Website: apple
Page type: billing-address
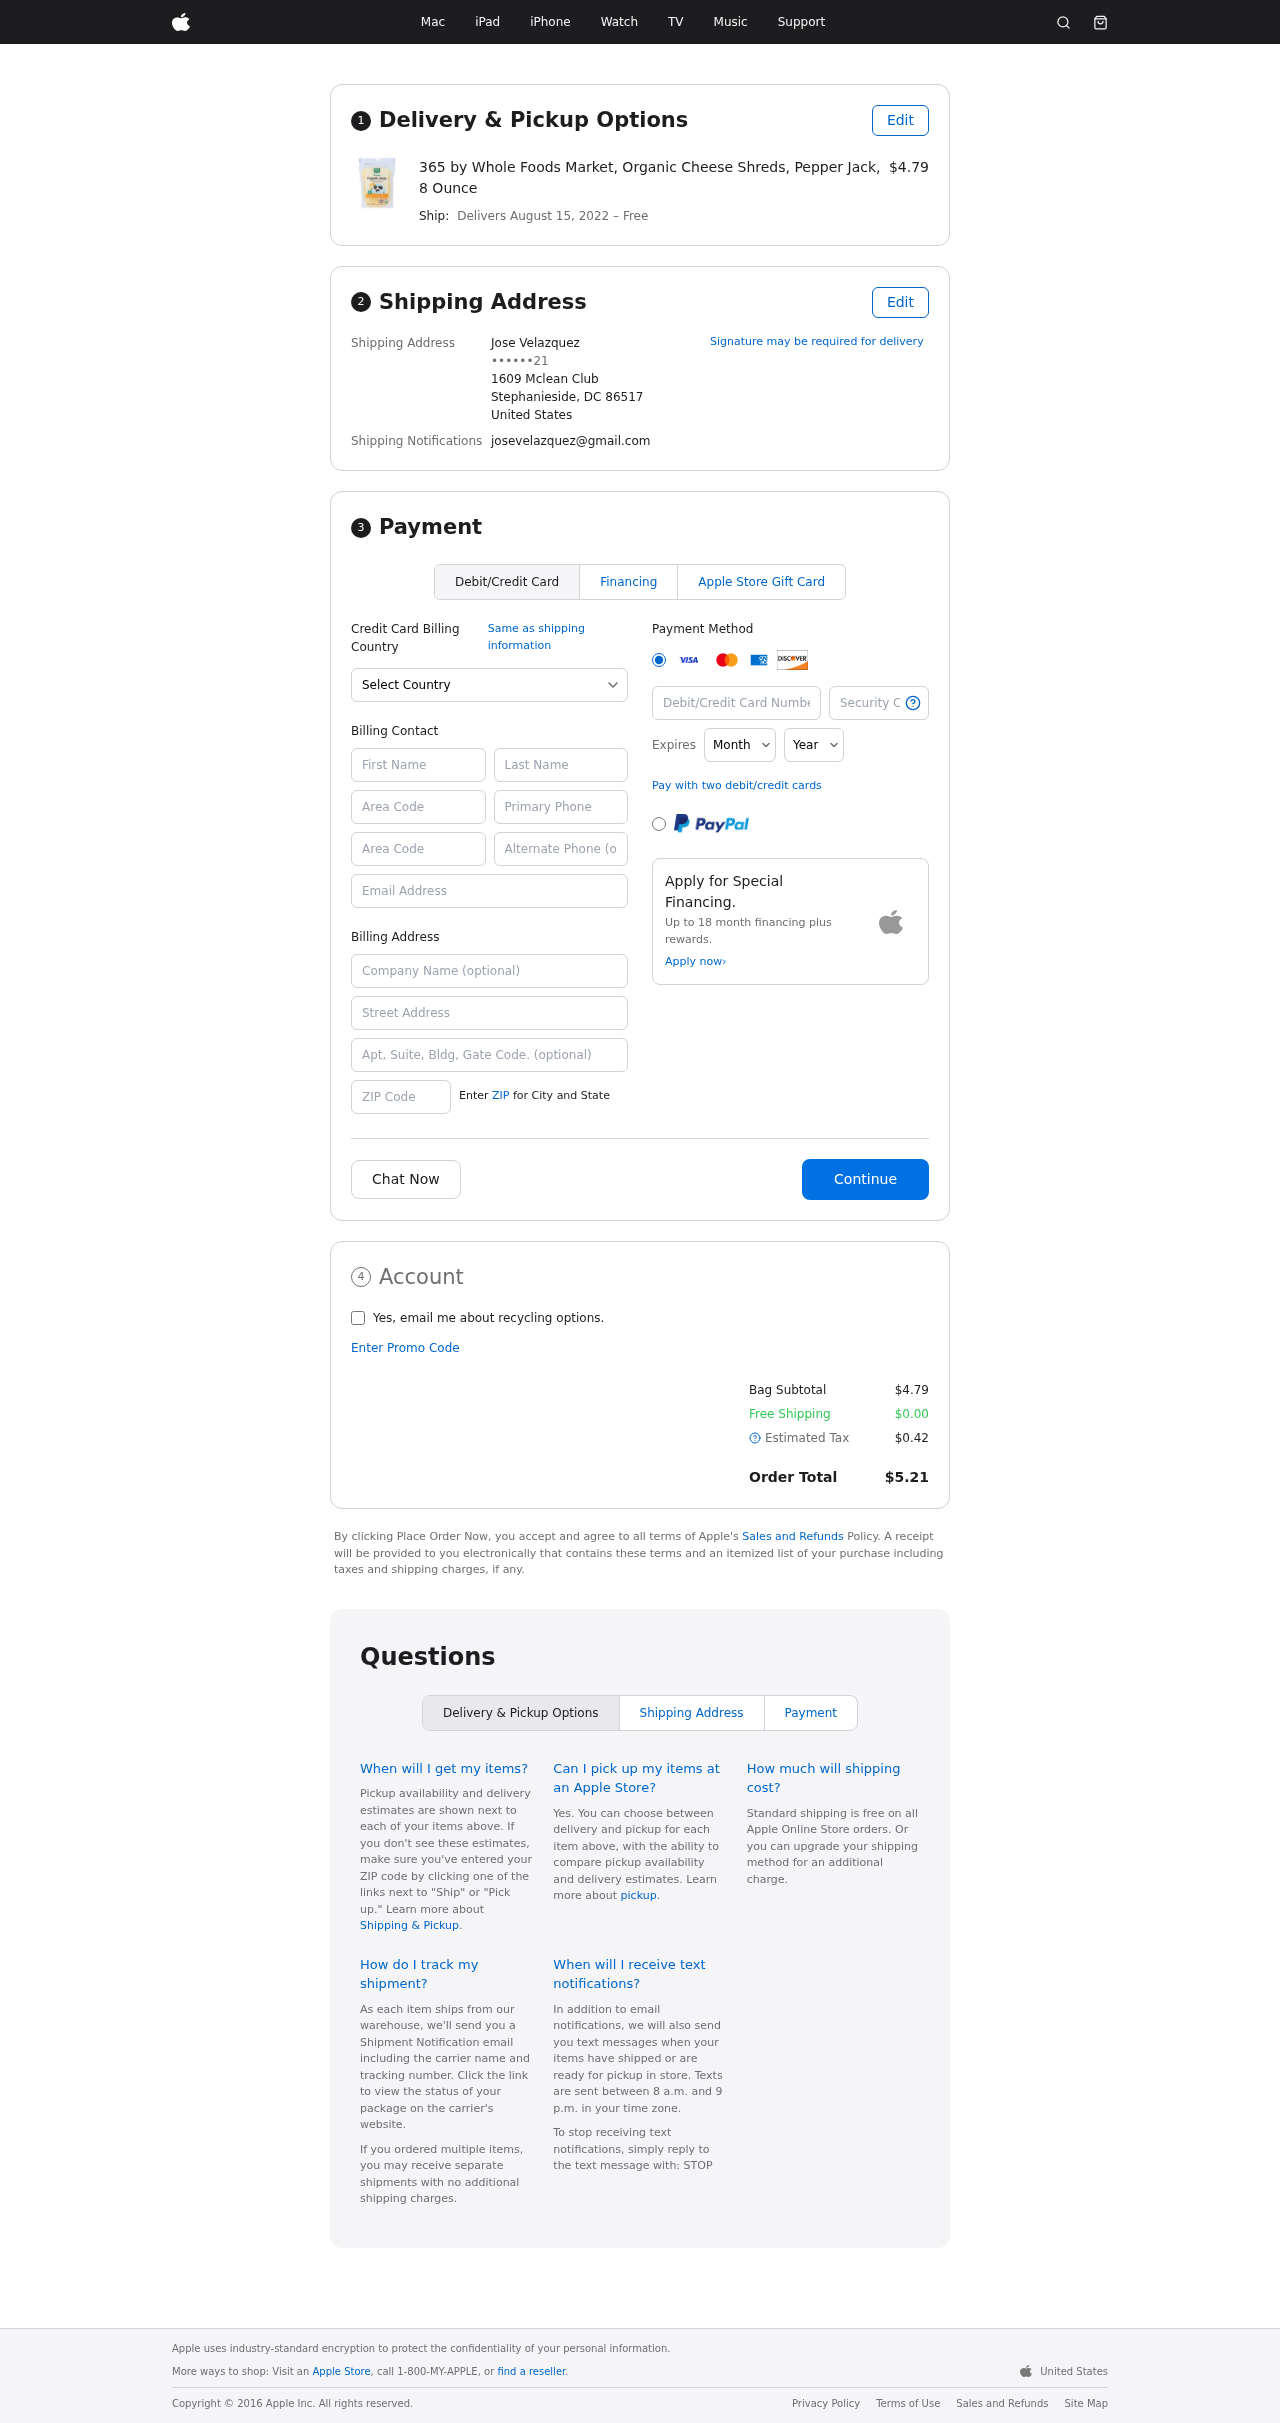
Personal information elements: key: PII_CARD_CVV
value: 449
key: PII_CARD_EXPIRY_MONTH
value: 01
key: PII_CARD_EXPIRY_YEAR
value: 27
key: PII_CARD_NUMBER
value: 4561 0653 7800 0976
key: PII_CITY_STATE_ZIP
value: Stephanieside, DC 86517
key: PII_COUNTRY
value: United States
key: PII_EMAIL
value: josevelazquez@gmail.com
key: PII_FULLNAME
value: Jose Velazquez
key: PII_STREET
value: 1609 Mclean Club
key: PII_PHONE_MASKED
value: ••••••21
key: PII_BILLING_FIRSTNAME
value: Jose
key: PII_BILLING_LASTNAME
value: Velazquez
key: PII_BILLING_PHONE_AREA
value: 450
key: PII_BILLING_PHONE
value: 4502099721
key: PII_BILLING_PHONE_ALT_AREA
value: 997
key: PII_BILLING_PHONE_ALT
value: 9973184532
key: PII_BILLING_EMAIL
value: josevelazquez@gmail.com
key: PII_BILLING_COMPANY
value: Stevenson-Martinez
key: PII_BILLING_STREET
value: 1609 Mclean Club
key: PII_BILLING_STREET2
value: Apt. 745
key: PII_BILLING_POSTCODE
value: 86517
Product elements: key: PRODUCT1_NAME
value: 365 by Whole Foods Market, Organic Cheese Shreds, Pepper Jack, 8 Ounce
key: PRODUCT1_PRICE
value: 4.79
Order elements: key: ORDER_DELIVERY_DATE
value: August 15, 2022
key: ORDER_SUBTOTAL
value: $4.79
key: ORDER_SHIPPING_COST
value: $0.00
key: ORDER_TAX
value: $0.42
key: ORDER_TOTAL
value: $5.21